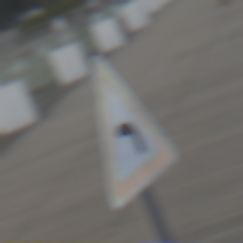
Verkehrszeichen: KurveLinks
Umgebung: Outdoor, Urban
Tageszeit: SunriseSunset
Wetter: PartlyCloudy
Licht: Natural
Jahreszeit: NotSpecified
Kontrast: LowContrast